Question: Here is what I am trying to achieve:
- - -
Please have a look into the picture below for clear understanding.

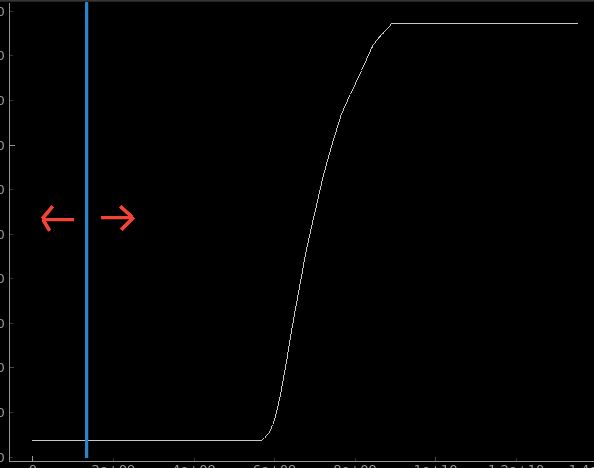
Answer: You can create an infinite vertical line object, this is part of 'pyqtgraph': 'InfiniteLine'.
'''
import pyqtgraph as pg
v_line = pg.InfiniteLine(angle=90, movable=True)
'''
This object has the property to be movable by drag, and each time you move the line it emits a signal: 'sigPositionChanged'. You can connect this signal with a function that returns the value of its position, or the nearest x-value of your data and its corresponding y-value.
'''
v_line.sigPositionChanged.connect(some_function)
'''
You said in your comment, that the position depends on input or the output of a function. Then you can change the position using the 'setPos()' method of the 'InfiniteLine' object.
'''
v_line.setPos(10)
'''
Below is an example I did, you can guide from the code to get a better understanding.
In this example you can manually drag the vertical line, it can only be "placed" in the values of the x-data, and the x and y values will be shown in the boxes.
Also, you can change only the value of the box corresponding to the x-value and when you press Return/Enter key the position of the line will go to the nearest x-value in your data.
<URL>
Here is the code:
'''
import sys
import numpy as np
import pyqtgraph as pg
from pyqtgraph.Qt import QtGui
class MyApp(QtGui.QWidget):
def __init__(self):
QtGui.QWidget.__init__(self)
lay_1 = QtGui.QVBoxLayout()
lay_2 = QtGui.QHBoxLayout()
self.setLayout(lay_1)
label_1 = QtGui.QLabel('Marker Value : x = ')
label_2 = QtGui.QLabel(', y = ')
self.box_1 = QtGui.QDoubleSpinBox()
self.box_1.setButtonSymbols(2)
self.box_2 = QtGui.QDoubleSpinBox()
self.box_2.setButtonSymbols(2)
self.box_2.setReadOnly(True)
spacer = QtGui.QSpacerItem(40, 20, QtGui.QSizePolicy.Expanding, QtGui.QSizePolicy.Minimum)
self.graf = pg.PlotWidget()
self.plt = self.graf.plot()
self.v_line = pg.InfiniteLine(angle=90, movable=True)
lay_1.addLayout(lay_2)
lay_1.addWidget(self.graf)
lay_2.addWidget(label_1)
lay_2.addWidget(self.box_1)
lay_2.addWidget(label_2)
lay_2.addWidget(self.box_2)
lay_2.addItem(spacer)
self.graf.addItem(self.v_line)
x = np.arange(100)/10*np.pi
y = np.sin(x)*np.exp(-x/10)*10
self.box_1.setRange(x.min(), x.max())
self.box_2.setRange(y.min(), y.max())
self.data = [x, y]
self.plt.setData(*self.data)
self.v_line.sigPositionChanged.connect(self.upd_drag)
self.box_1.lineEdit().returnPressed.connect(self.box_edited)
def get_xy(self, x_val):
'''For filtering the position of the vertical lines, selecting
limits and only prefered positions related to the x-data'''
x_data = self.data[0]
y_data = self.data[1]
x_min = min(x_data)
x_max = max(x_data)
if x_val < x_min:
x_val = x_min
elif x_val > x_max:
x_val = x_max
i = np.abs(x_data-x_val).argmin()
x_val = x_data[i]
y_val = y_data[i]
return x_val, y_val
def box_edited(self):
pos = self.box_1.value()
self.upd_v_line(pos)
def upd_drag(self, line):
pos = line.pos()[0]
self.upd_v_line(pos)
def upd_v_line(self, pos):
x, y = self.get_xy(pos)
self.v_line.setPos(x)
self.box_1.setValue(x)
self.box_2.setValue(y)
if __name__=='__main__':
app = QtGui.QApplication(sys.argv)
window = MyApp()
window.show()
sys.exit(app.exec_())
'''